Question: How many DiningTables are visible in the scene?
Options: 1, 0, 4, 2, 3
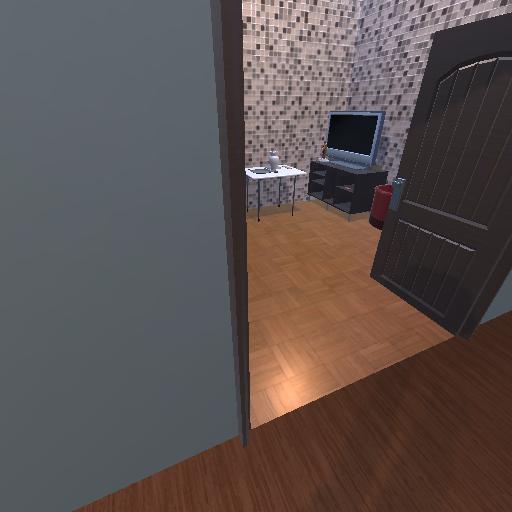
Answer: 1